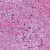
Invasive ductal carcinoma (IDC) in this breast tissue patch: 0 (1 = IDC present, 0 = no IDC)